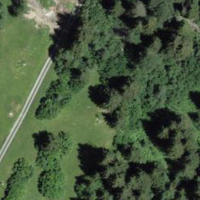
EUNIS habitat code: 24
Species observed at this site:
Motacilla alba
Carduelis carduelis